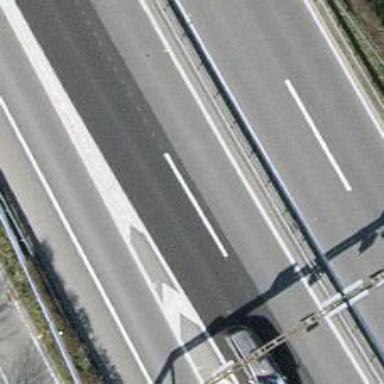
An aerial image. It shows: Motorway.